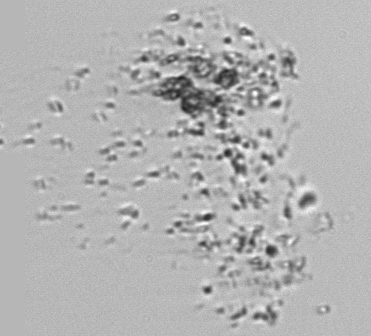
Label: Phaeocystis